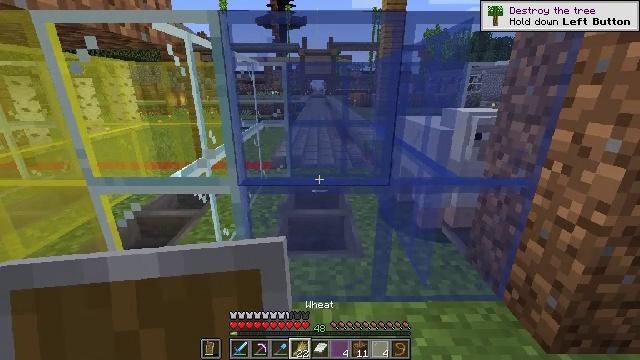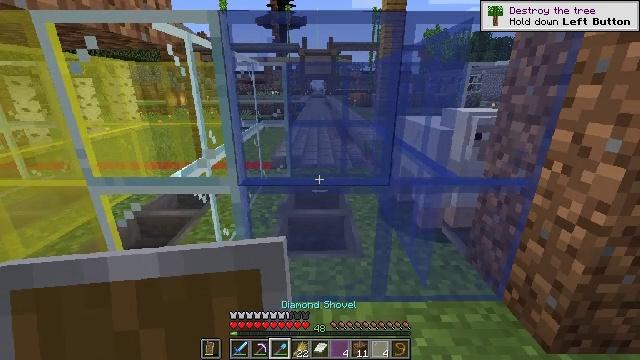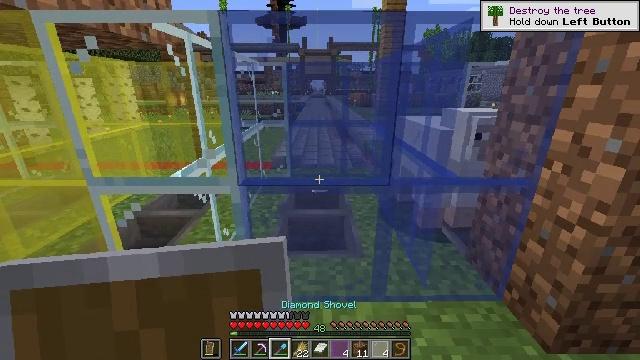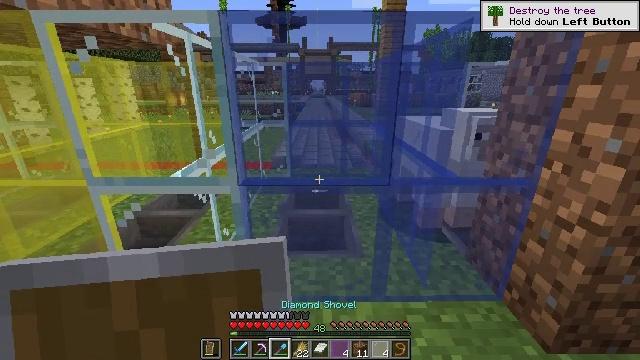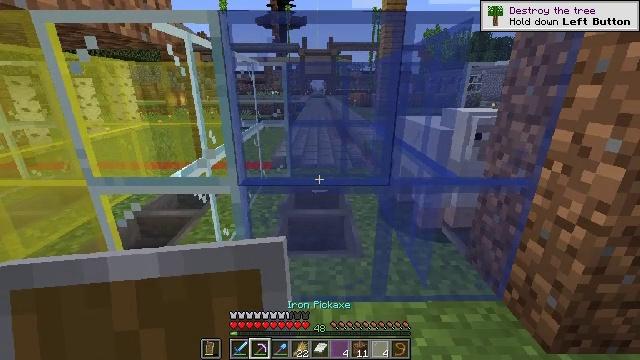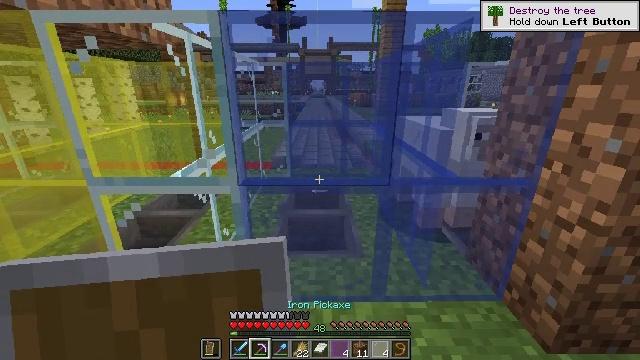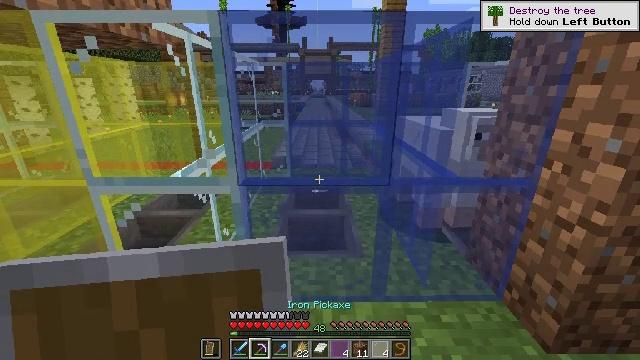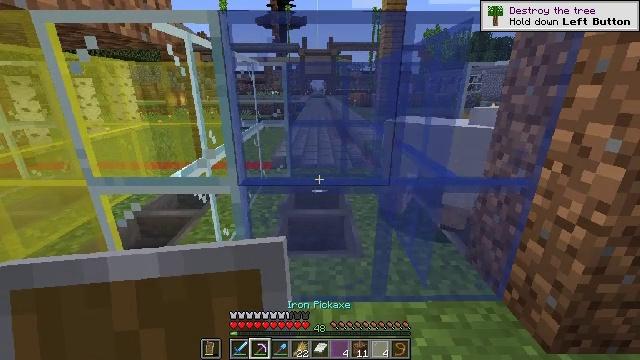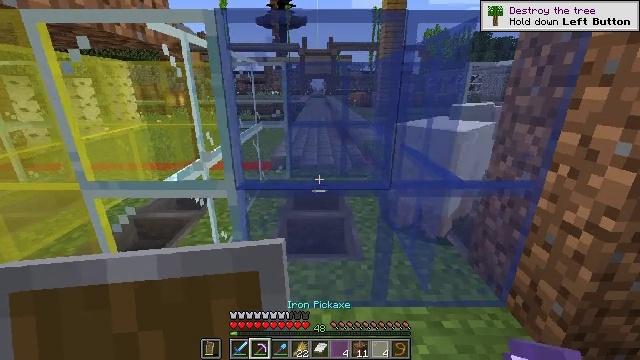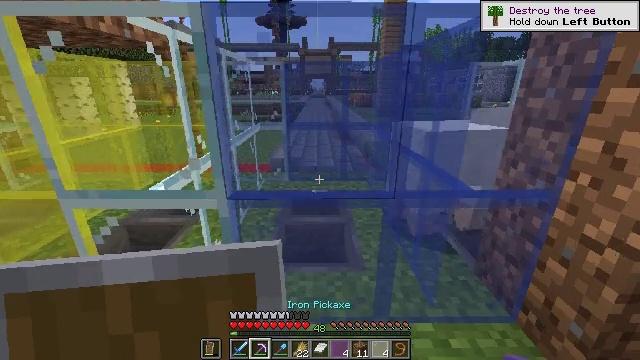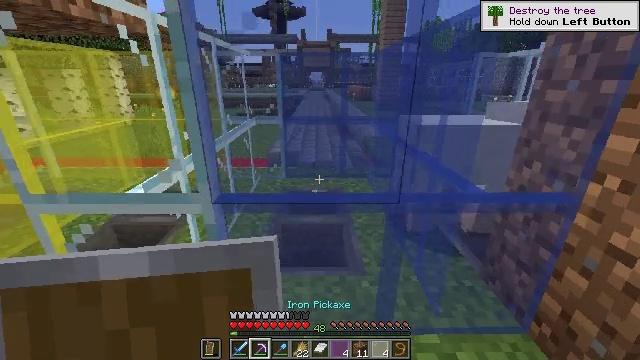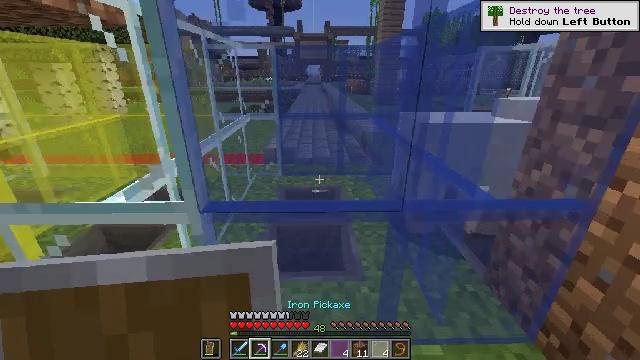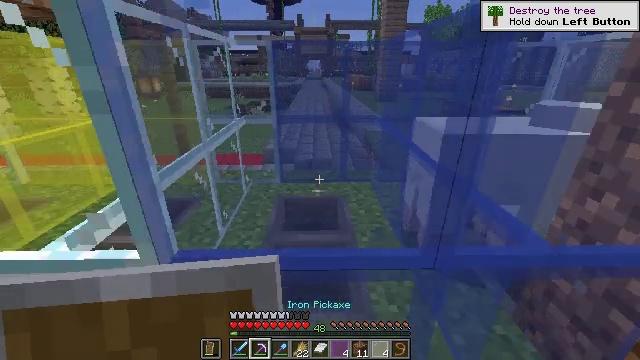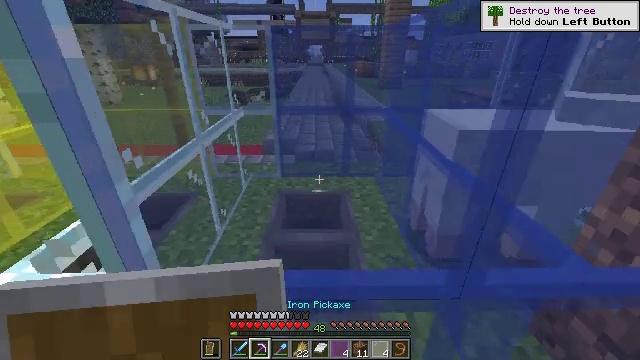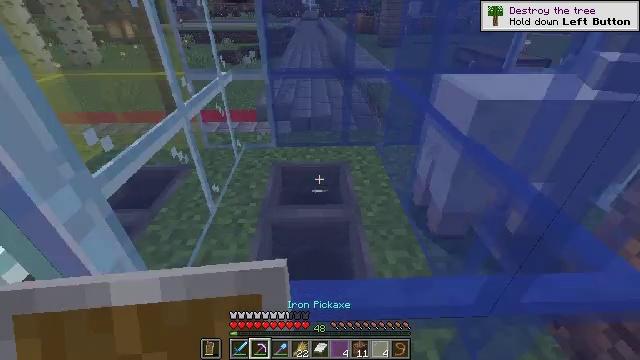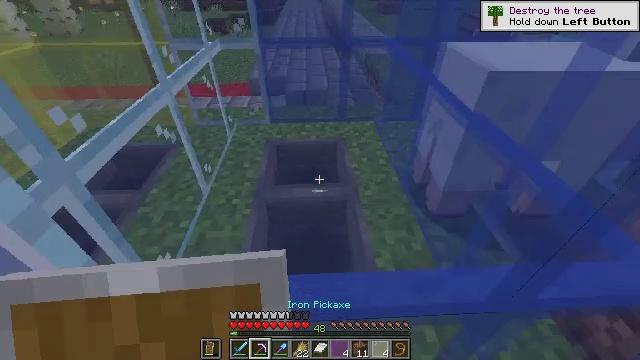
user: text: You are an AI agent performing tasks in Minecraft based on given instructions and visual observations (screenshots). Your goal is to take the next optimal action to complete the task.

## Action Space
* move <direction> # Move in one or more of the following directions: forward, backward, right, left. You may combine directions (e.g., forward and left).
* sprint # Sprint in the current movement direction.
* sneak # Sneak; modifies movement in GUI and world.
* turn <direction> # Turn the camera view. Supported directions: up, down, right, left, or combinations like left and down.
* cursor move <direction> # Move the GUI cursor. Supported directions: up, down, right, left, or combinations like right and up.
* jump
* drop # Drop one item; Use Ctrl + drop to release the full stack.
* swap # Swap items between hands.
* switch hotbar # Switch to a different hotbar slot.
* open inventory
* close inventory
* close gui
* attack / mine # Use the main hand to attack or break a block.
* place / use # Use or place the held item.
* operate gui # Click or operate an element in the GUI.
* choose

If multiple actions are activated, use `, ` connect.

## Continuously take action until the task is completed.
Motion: motion action
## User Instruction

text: Recycle the blue stained glass pane.
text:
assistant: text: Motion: no_op
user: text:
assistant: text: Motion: no_op
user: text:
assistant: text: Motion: no_op
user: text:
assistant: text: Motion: no_op
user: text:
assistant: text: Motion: no_op
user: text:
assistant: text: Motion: no_op
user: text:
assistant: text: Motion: no_op
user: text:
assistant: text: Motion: move forward
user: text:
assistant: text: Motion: move forward
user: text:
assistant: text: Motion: move forward, turn down
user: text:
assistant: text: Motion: move forward, turn down
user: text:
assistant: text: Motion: move forward
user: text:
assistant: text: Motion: move forward, turn down
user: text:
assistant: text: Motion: move forward, turn down
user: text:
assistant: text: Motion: turn down
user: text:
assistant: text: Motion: turn down
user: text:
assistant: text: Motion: turn down
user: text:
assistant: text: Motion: turn down, attack / mine
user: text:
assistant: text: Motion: turn down, attack / mine
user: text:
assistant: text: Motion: turn down, attack / mine
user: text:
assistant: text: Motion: attack / mine
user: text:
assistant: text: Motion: attack / mine
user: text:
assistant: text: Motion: attack / mine
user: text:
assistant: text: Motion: attack / mine
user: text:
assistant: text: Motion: attack / mine
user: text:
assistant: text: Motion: attack / mine
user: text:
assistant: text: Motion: attack / mine
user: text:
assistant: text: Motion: attack / mine
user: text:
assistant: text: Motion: turn down, attack / mine
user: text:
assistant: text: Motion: turn down, attack / mine